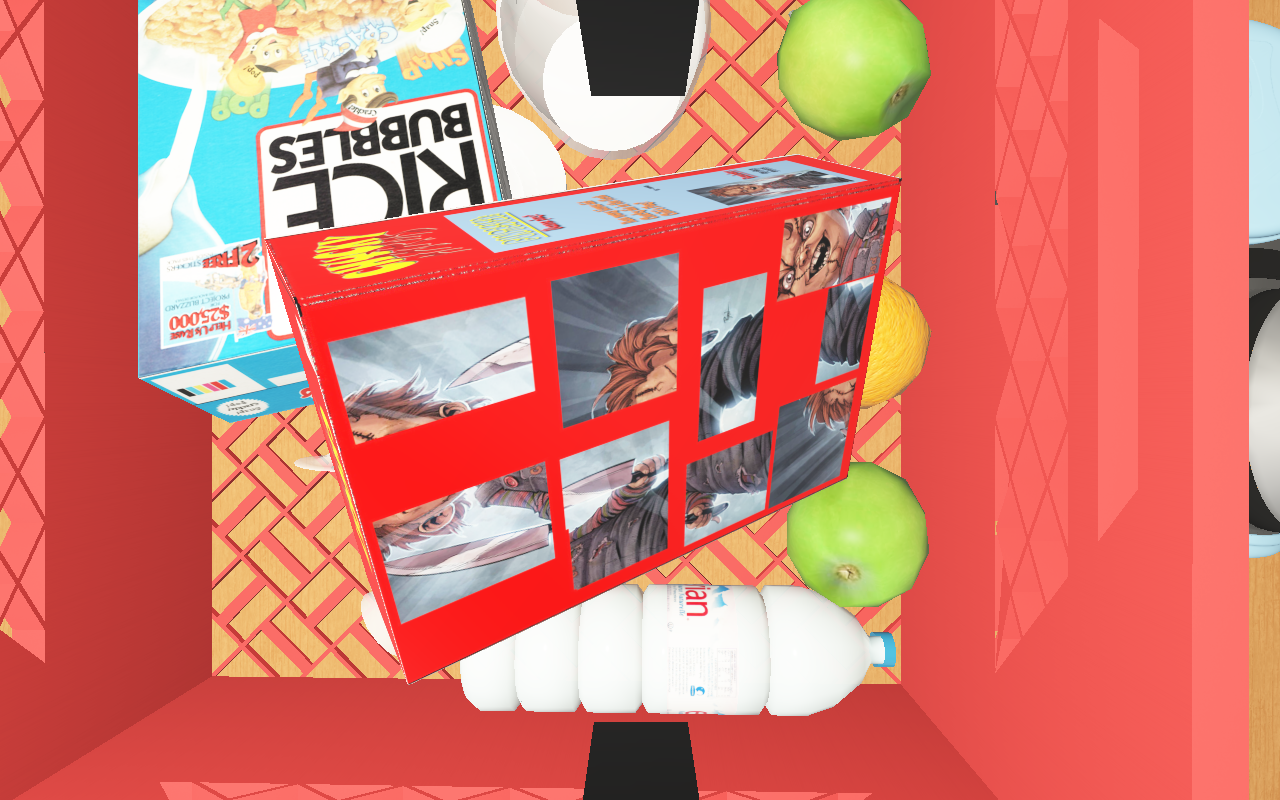
Objects in the scene:
carafe
apple
apple
orange
orange
wineglass
cereal box
cereal box
biscuit box